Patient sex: M
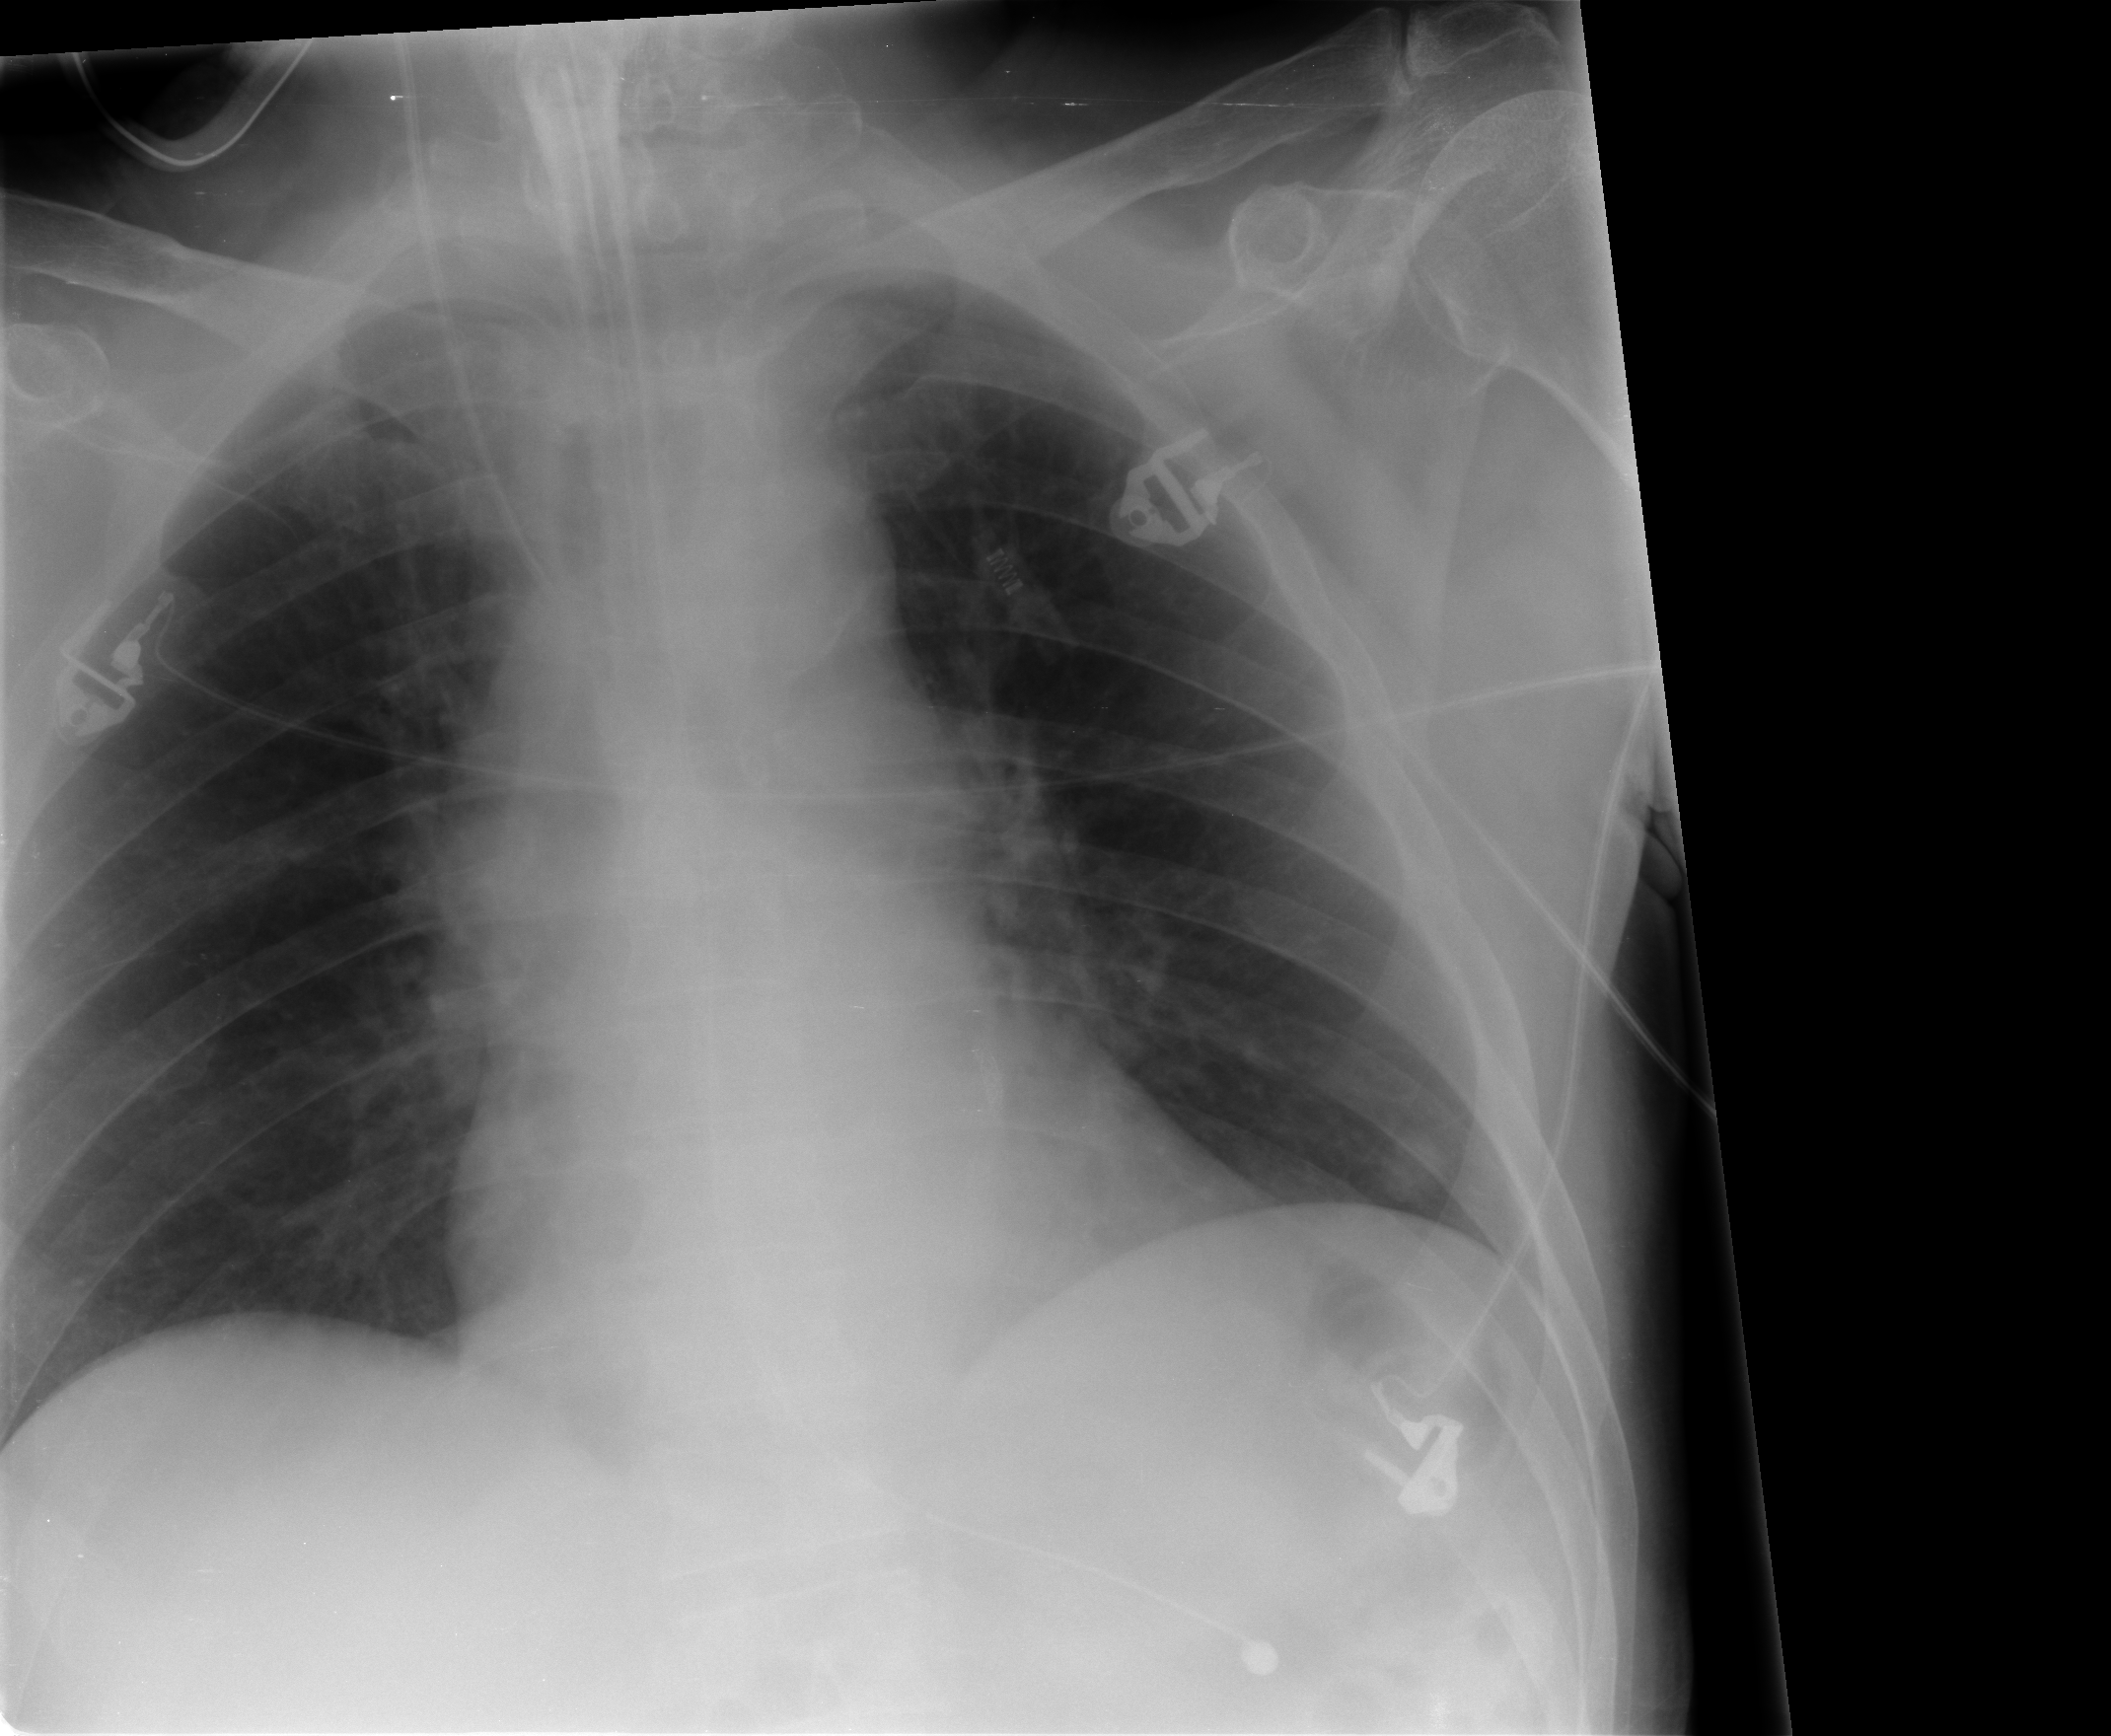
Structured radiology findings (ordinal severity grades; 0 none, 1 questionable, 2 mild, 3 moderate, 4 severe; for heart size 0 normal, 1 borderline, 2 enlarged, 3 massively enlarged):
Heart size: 0
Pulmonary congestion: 0
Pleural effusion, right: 0
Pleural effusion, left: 0
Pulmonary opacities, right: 0
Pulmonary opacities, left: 0
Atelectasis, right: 0
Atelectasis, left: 2